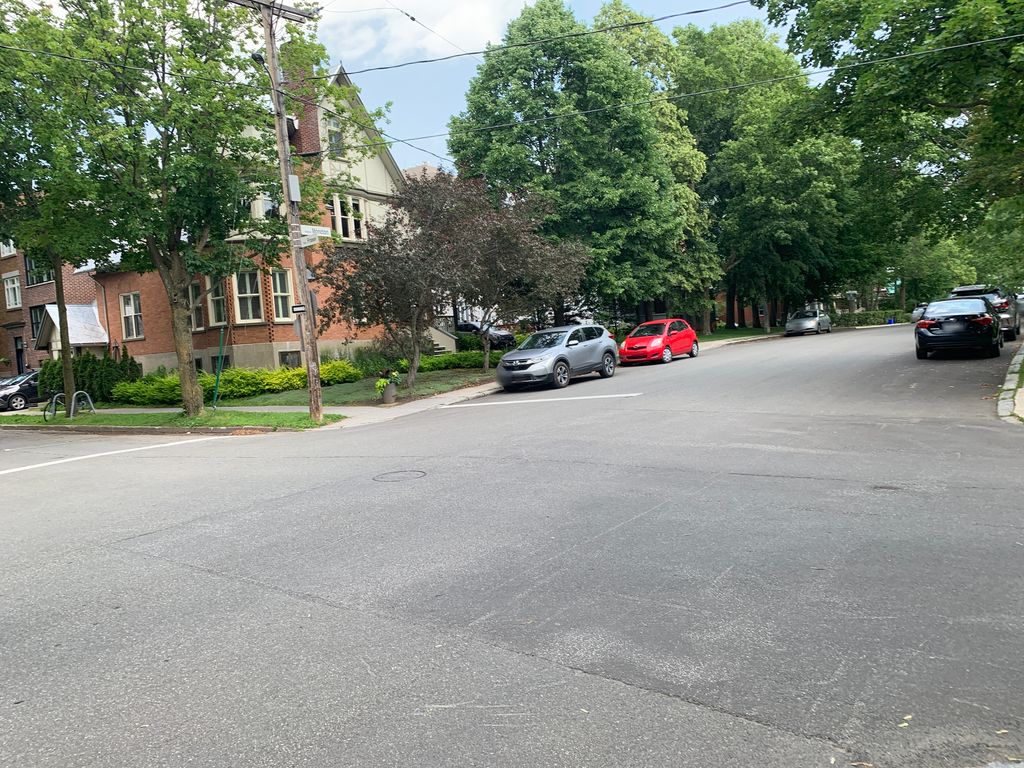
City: quebec_city